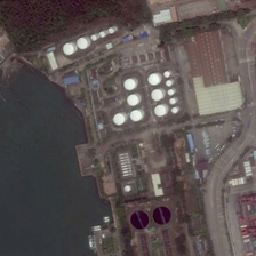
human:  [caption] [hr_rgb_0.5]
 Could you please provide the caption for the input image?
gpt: Next to the factory is a pond.

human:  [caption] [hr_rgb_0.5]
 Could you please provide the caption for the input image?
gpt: Next to the factory is a pond.

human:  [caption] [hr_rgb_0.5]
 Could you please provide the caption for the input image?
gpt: There is a lake beside the factory.

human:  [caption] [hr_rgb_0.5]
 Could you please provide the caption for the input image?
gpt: Next to the factory is a lake.

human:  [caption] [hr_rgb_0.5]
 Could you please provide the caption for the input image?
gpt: There is a pond beside the factory.